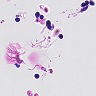
Metastatic tissue present: no